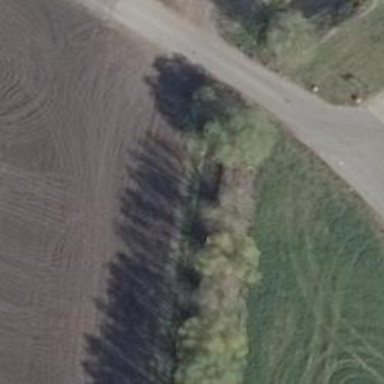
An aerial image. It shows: Row of trees in natural setting.